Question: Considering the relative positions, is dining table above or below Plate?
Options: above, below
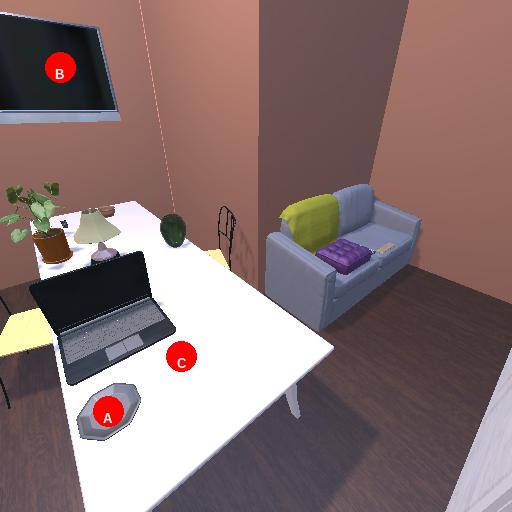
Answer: above